Field crop: maize
Growth stage: 2
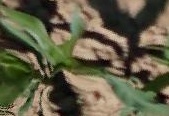
Species: maize